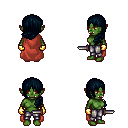
a pixel art fantasy rpg character, female body template, orc, green skin, maroon cape, metal pants, raven left-swept hairstyle, gold gloves, dagger, four views (front, back, left, right), 2x2 character sprite sheet, small pixel art, hard edges, no anti-aliasing